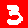
Digit: 3